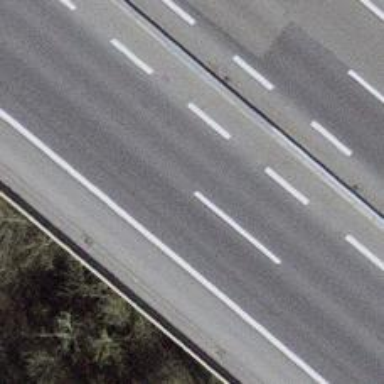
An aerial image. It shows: Bridge over motorway.